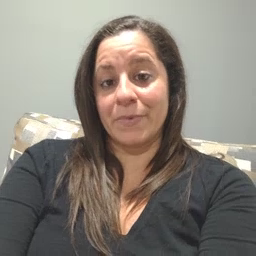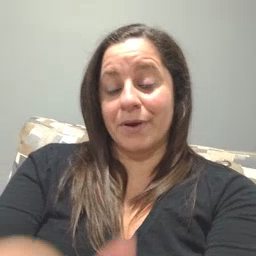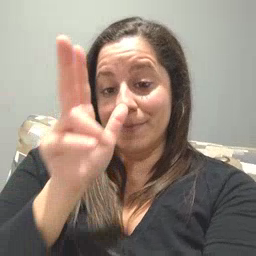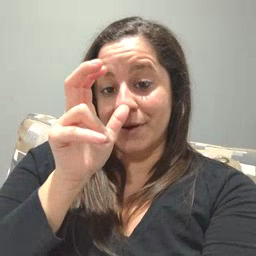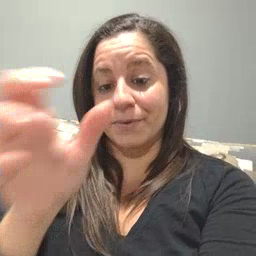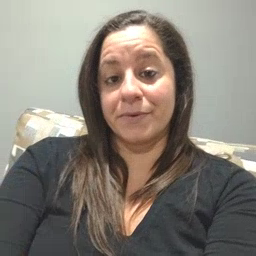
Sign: bug